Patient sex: M
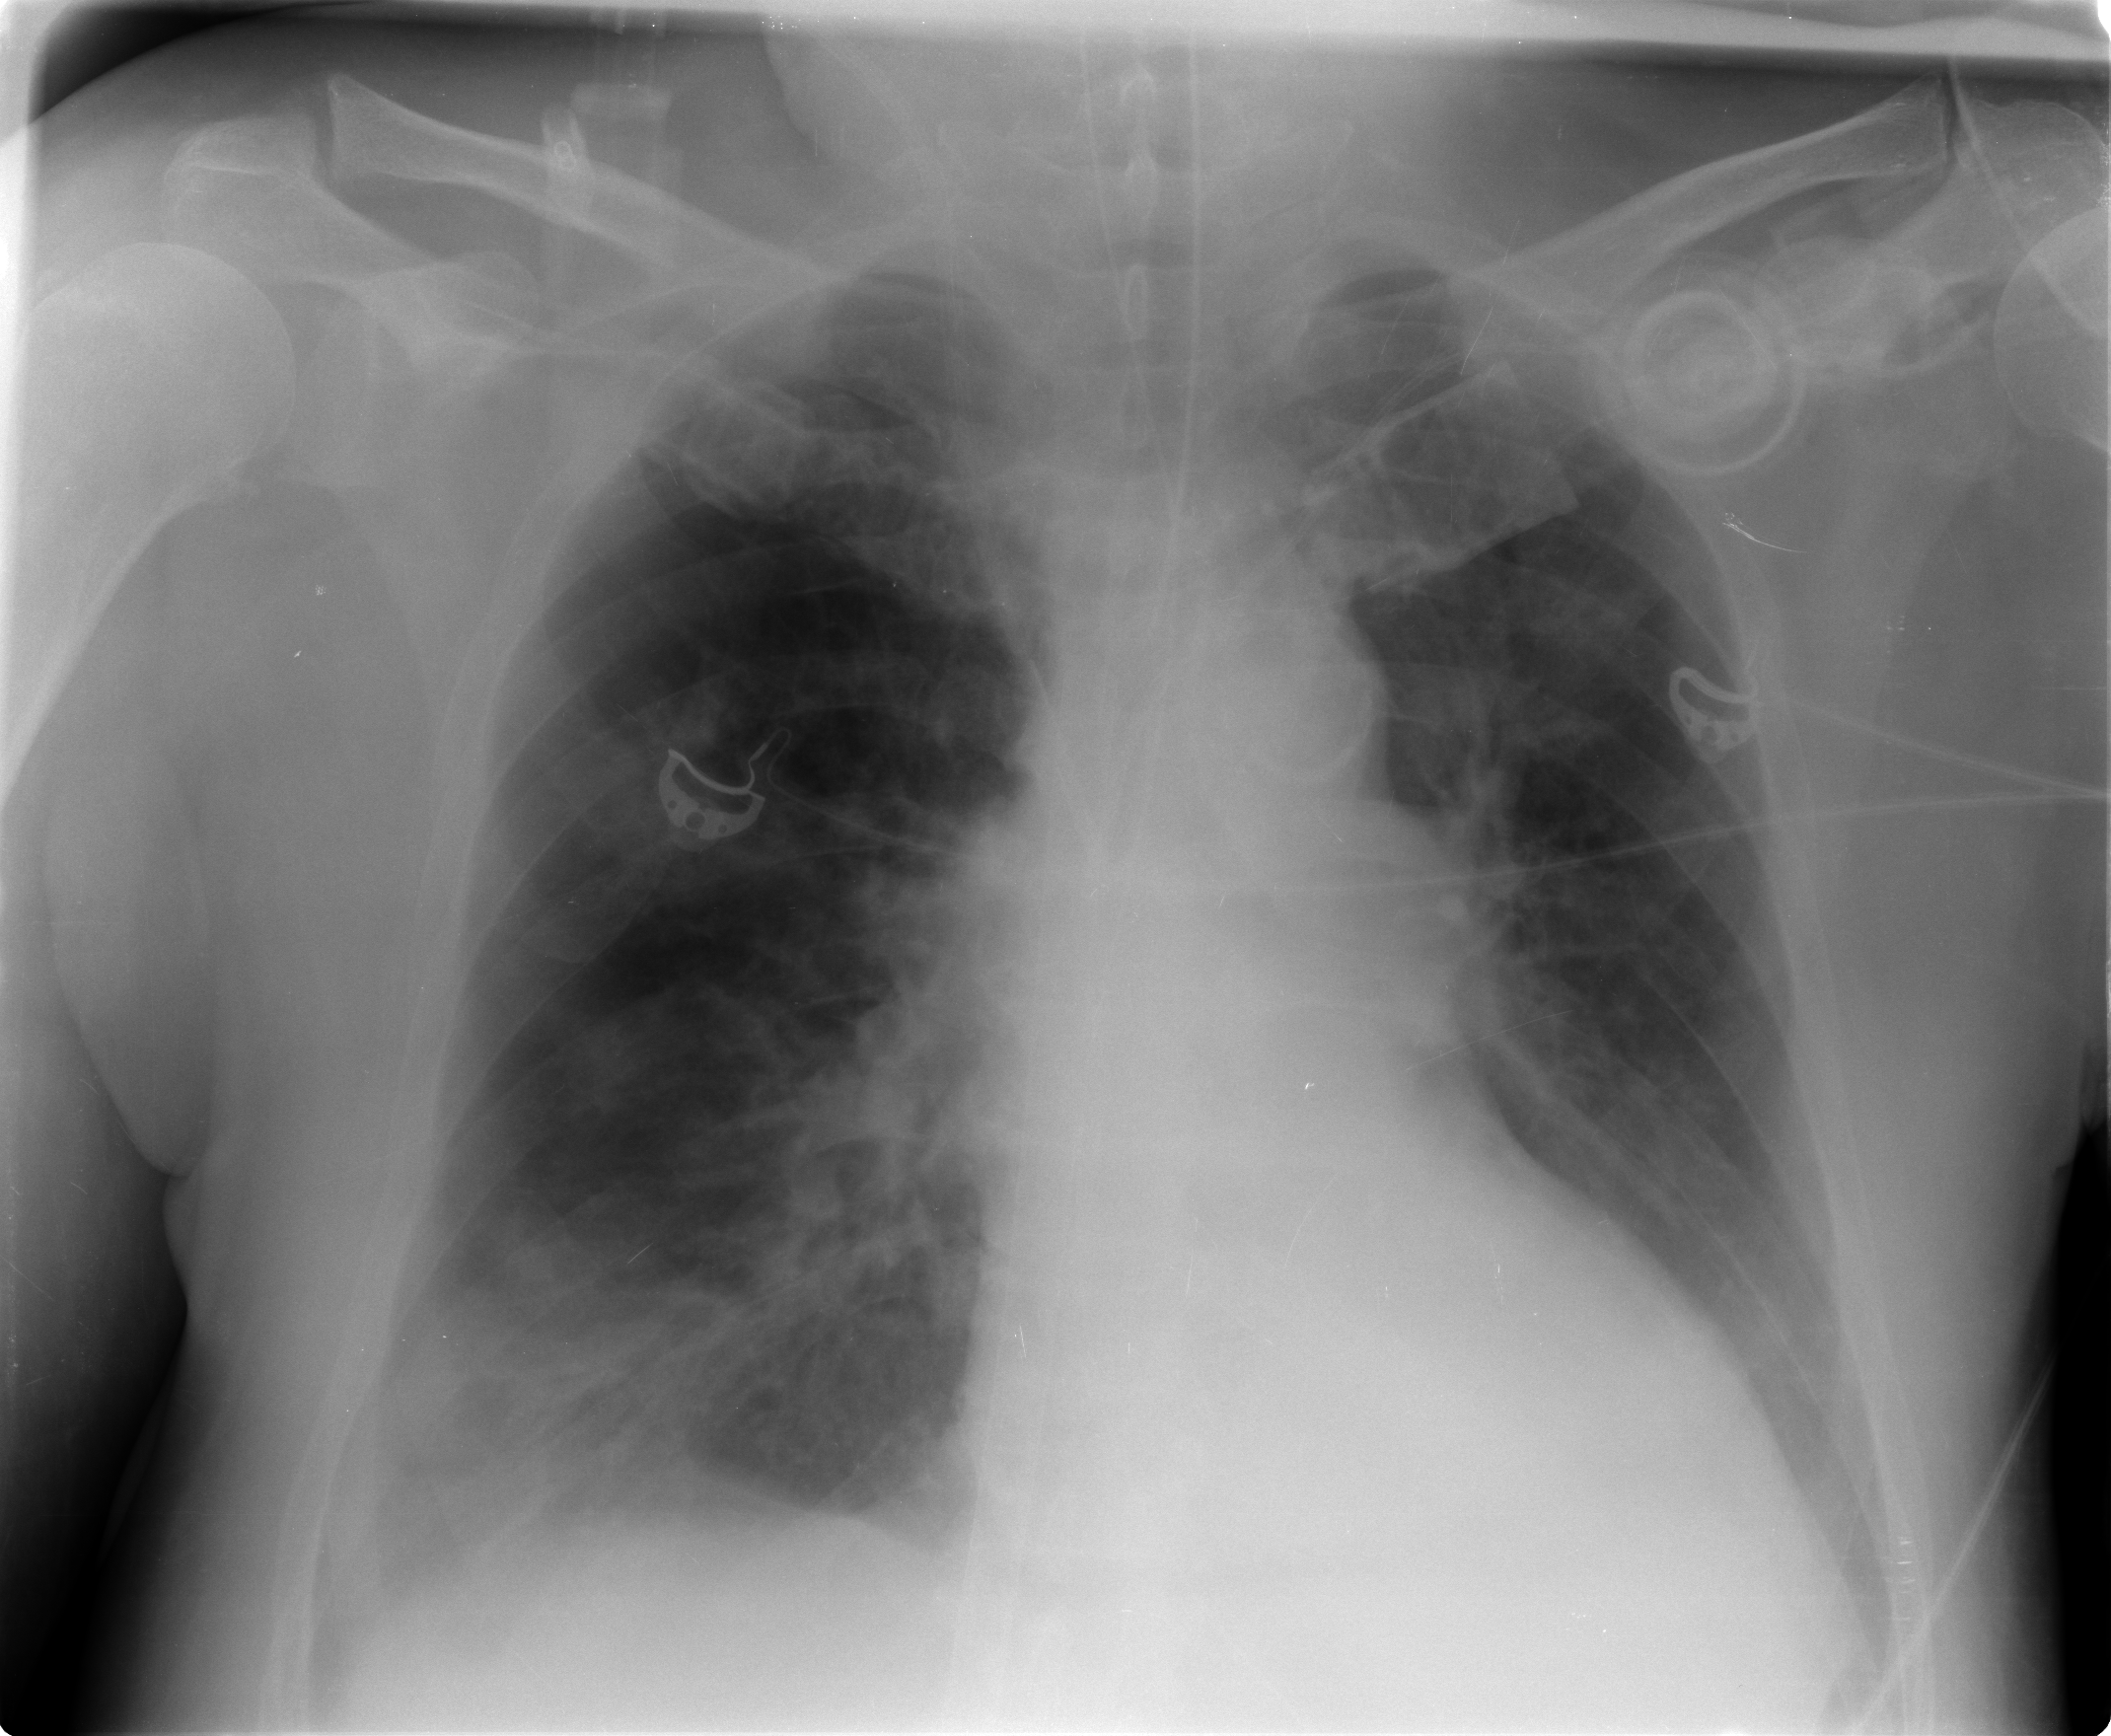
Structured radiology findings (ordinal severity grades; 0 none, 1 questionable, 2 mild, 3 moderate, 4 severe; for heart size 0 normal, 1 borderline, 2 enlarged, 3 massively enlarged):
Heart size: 2
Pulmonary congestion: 2
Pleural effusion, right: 2
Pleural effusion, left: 2
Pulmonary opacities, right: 3
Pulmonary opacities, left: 0
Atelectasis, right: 3
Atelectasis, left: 2